Question: I want to get views like the following scheme:

I have a common header with common text for all the views, but different icon per model and inside each model differents buttons per action.
I start rendering a '_header' in 'application.html.erb' but I don't know if is the best approach to change the icons per Controller view and how to change content inside the header per Controller action.
I want to know what is the 'railistic' way to get it.
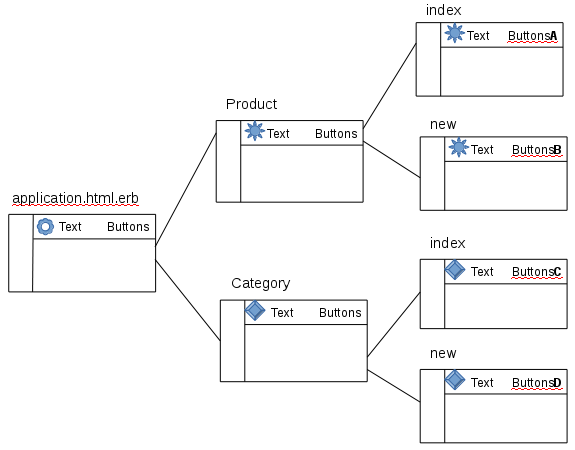
Answer: I found two solutions. I chose the second one:
in 'products/index.html.erb':
'''
<%= render layout: 'shared/admin_header' do %>
<%= render layout: 'shared/header_main' do %>
<i class="fa fa-tag fa-fw"></i>
<% end %>
<%= render layout: 'shared/header_right' do %>
<%= link_to "Add a product", new_admin_product_path, class: ["btn", "btn-primary", "pull-right"] %>
<% end %>
<% end %>
'''
in 'shared/admin_header.html.erb':
'''
<nav class="navbar navbar-default navbar-fixed-top admin-header">
<%= yield %>
</nav>
'''
in 'shared/_header_main.html.erb':
'''
<h1 class="header-main">
<%= yield %>
</h1>
'''
in 'shared/_header_right.html.erb':
'''
<div class="header-right">
<%= yield %>
</div>
'''
'content_for''yield'
in 'application.html.erb':
'''
<nav class="navbar navbar-default navbar-fixed-top admin-header">
<h1 class="header-main">
<%= yield :header_main %>
</h1>
<div class="header-right">
<%= yield :header_right%>
</div>
</nav>
'''
in 'products/index.html.erb':
'''
<%= content_for :header_main do %>
<i class="fa fa-tag fa-fw"></i>
<% end %>
<%= content_for :header_right do %>
<%= link_to "Add a product", new_admin_product_path, class: ["btn", "btn-primary", "pull-right"] %>
<%# MORE CONTENT %>
<% end %>
'''